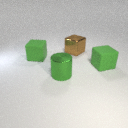
large green metal cylinder to the left of large brown metal cube